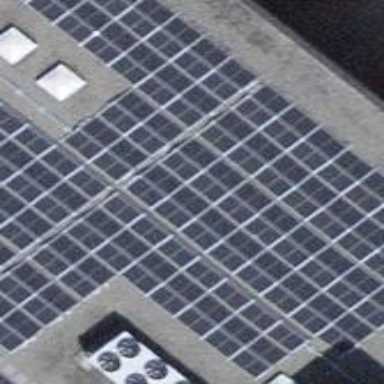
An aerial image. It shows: Solar power generator.